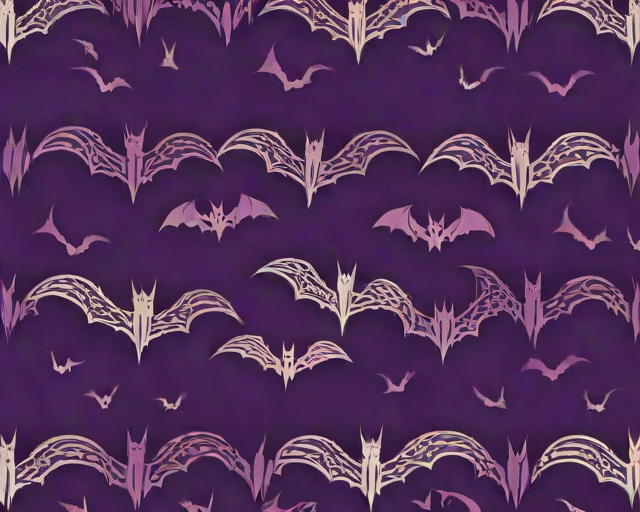
Category: Halloween